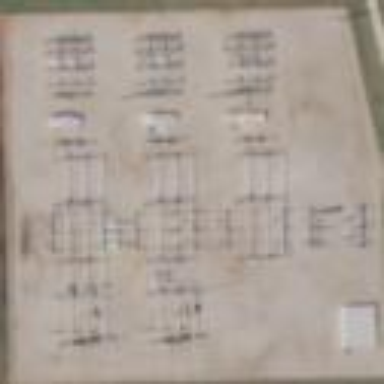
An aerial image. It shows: Transmission-level power substation.